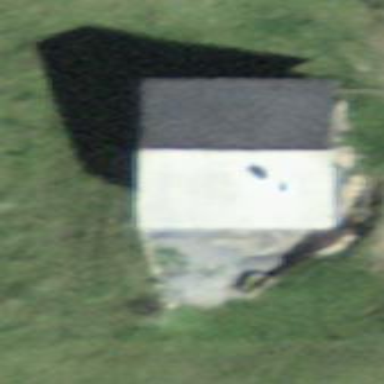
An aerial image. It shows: Rural barn.